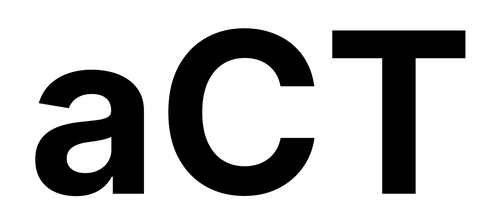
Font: Inter_Bold